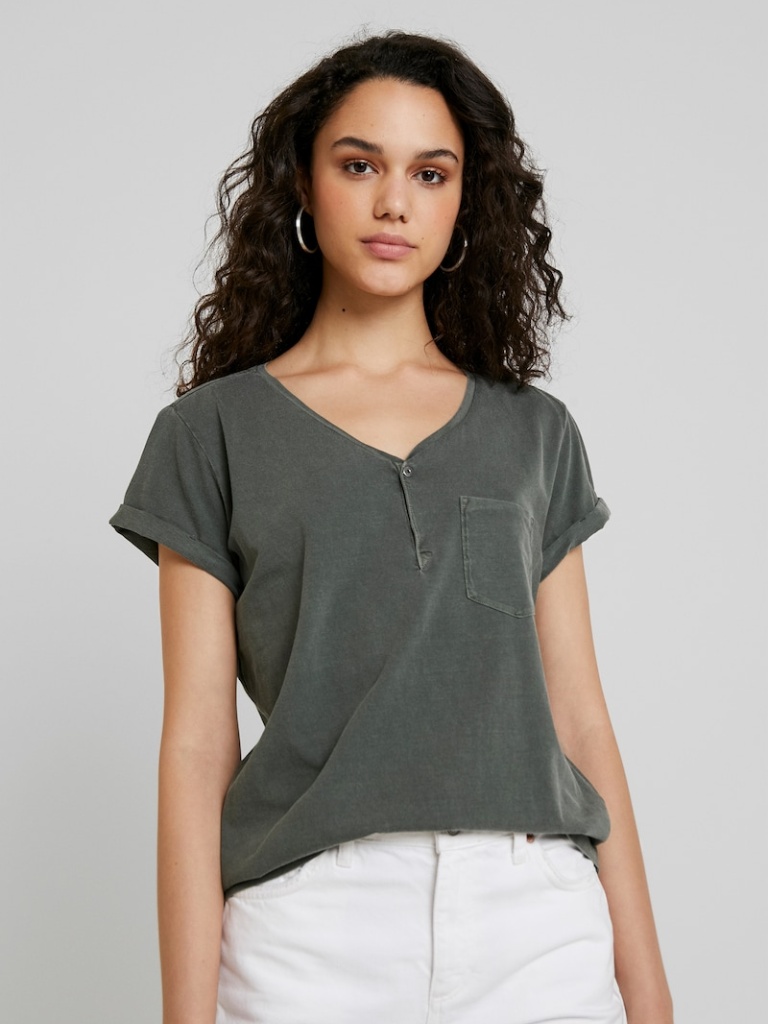
cotton relaxed short sleeve hip length Untucked v-neck t-shirt